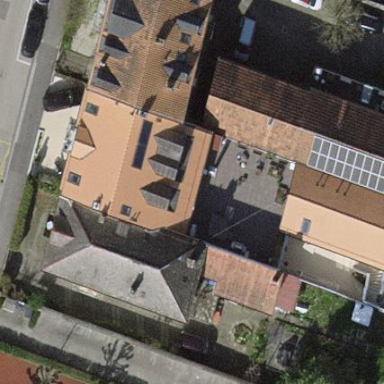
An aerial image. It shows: Place of worship with gabled roof.